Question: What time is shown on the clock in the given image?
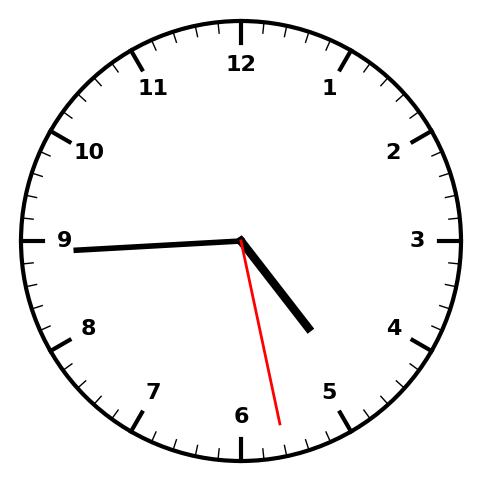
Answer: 04:44:28